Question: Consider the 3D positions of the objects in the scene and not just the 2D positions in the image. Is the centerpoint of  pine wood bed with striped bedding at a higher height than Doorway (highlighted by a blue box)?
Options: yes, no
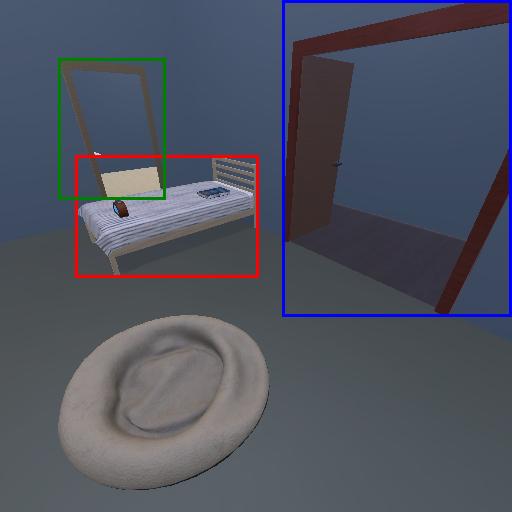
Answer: yes